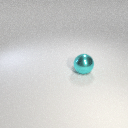
large cyan metal sphere